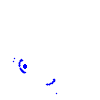
Particle: kaon